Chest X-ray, PA view. Patient: 68 years old, sex M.
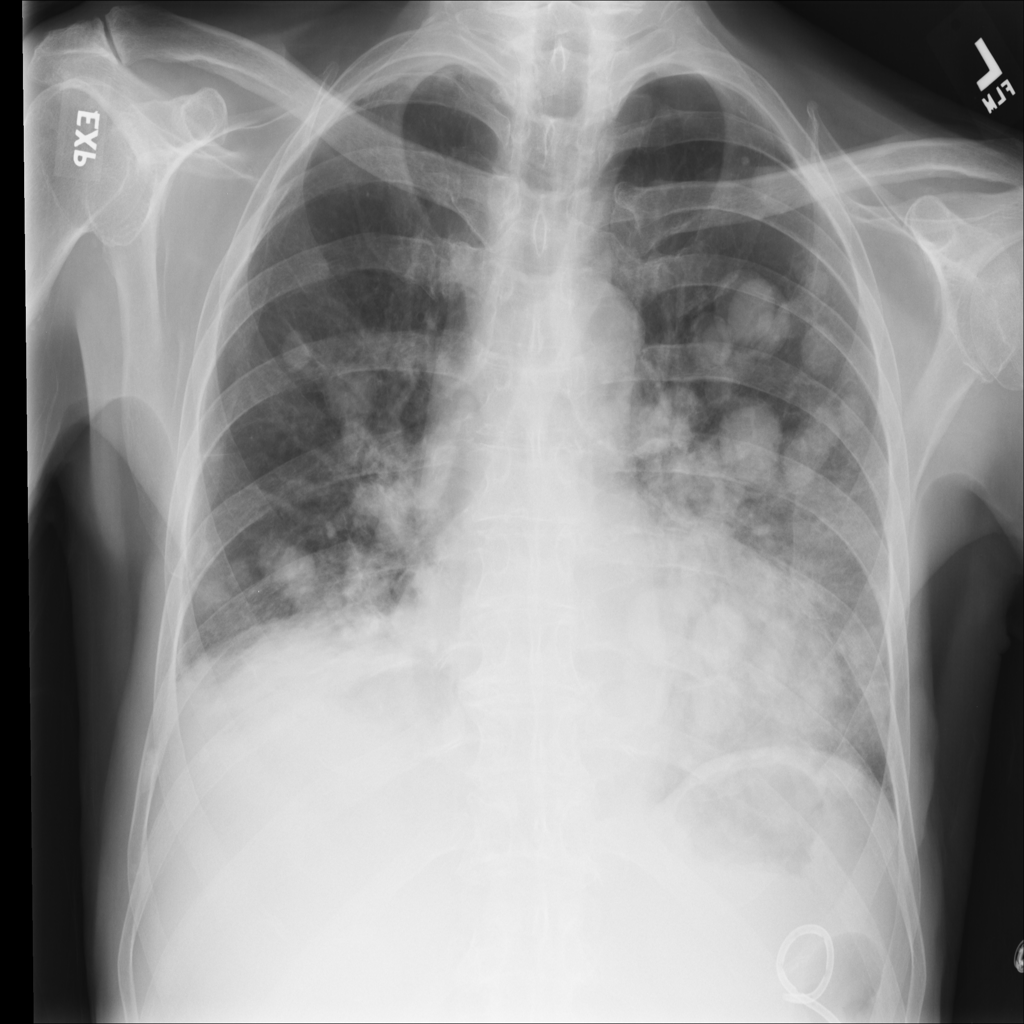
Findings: Atelectasis, Effusion, Nodule